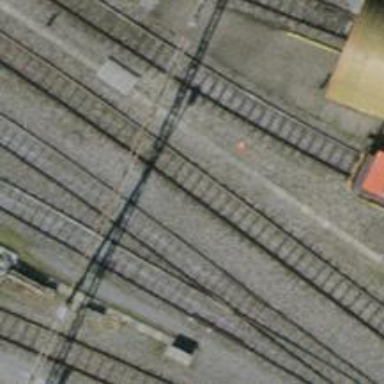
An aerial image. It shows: Rail yard with electrified rails and single track.